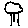
Label: tree